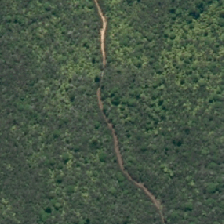
Land cover: manuka_kanuka